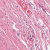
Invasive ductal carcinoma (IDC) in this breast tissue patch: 0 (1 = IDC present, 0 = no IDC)